Interaction volume radius: 5 \u00c5
Interaction volume height: 15 \u00c5
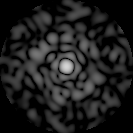
Disorder parameter: 0.8191